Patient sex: M
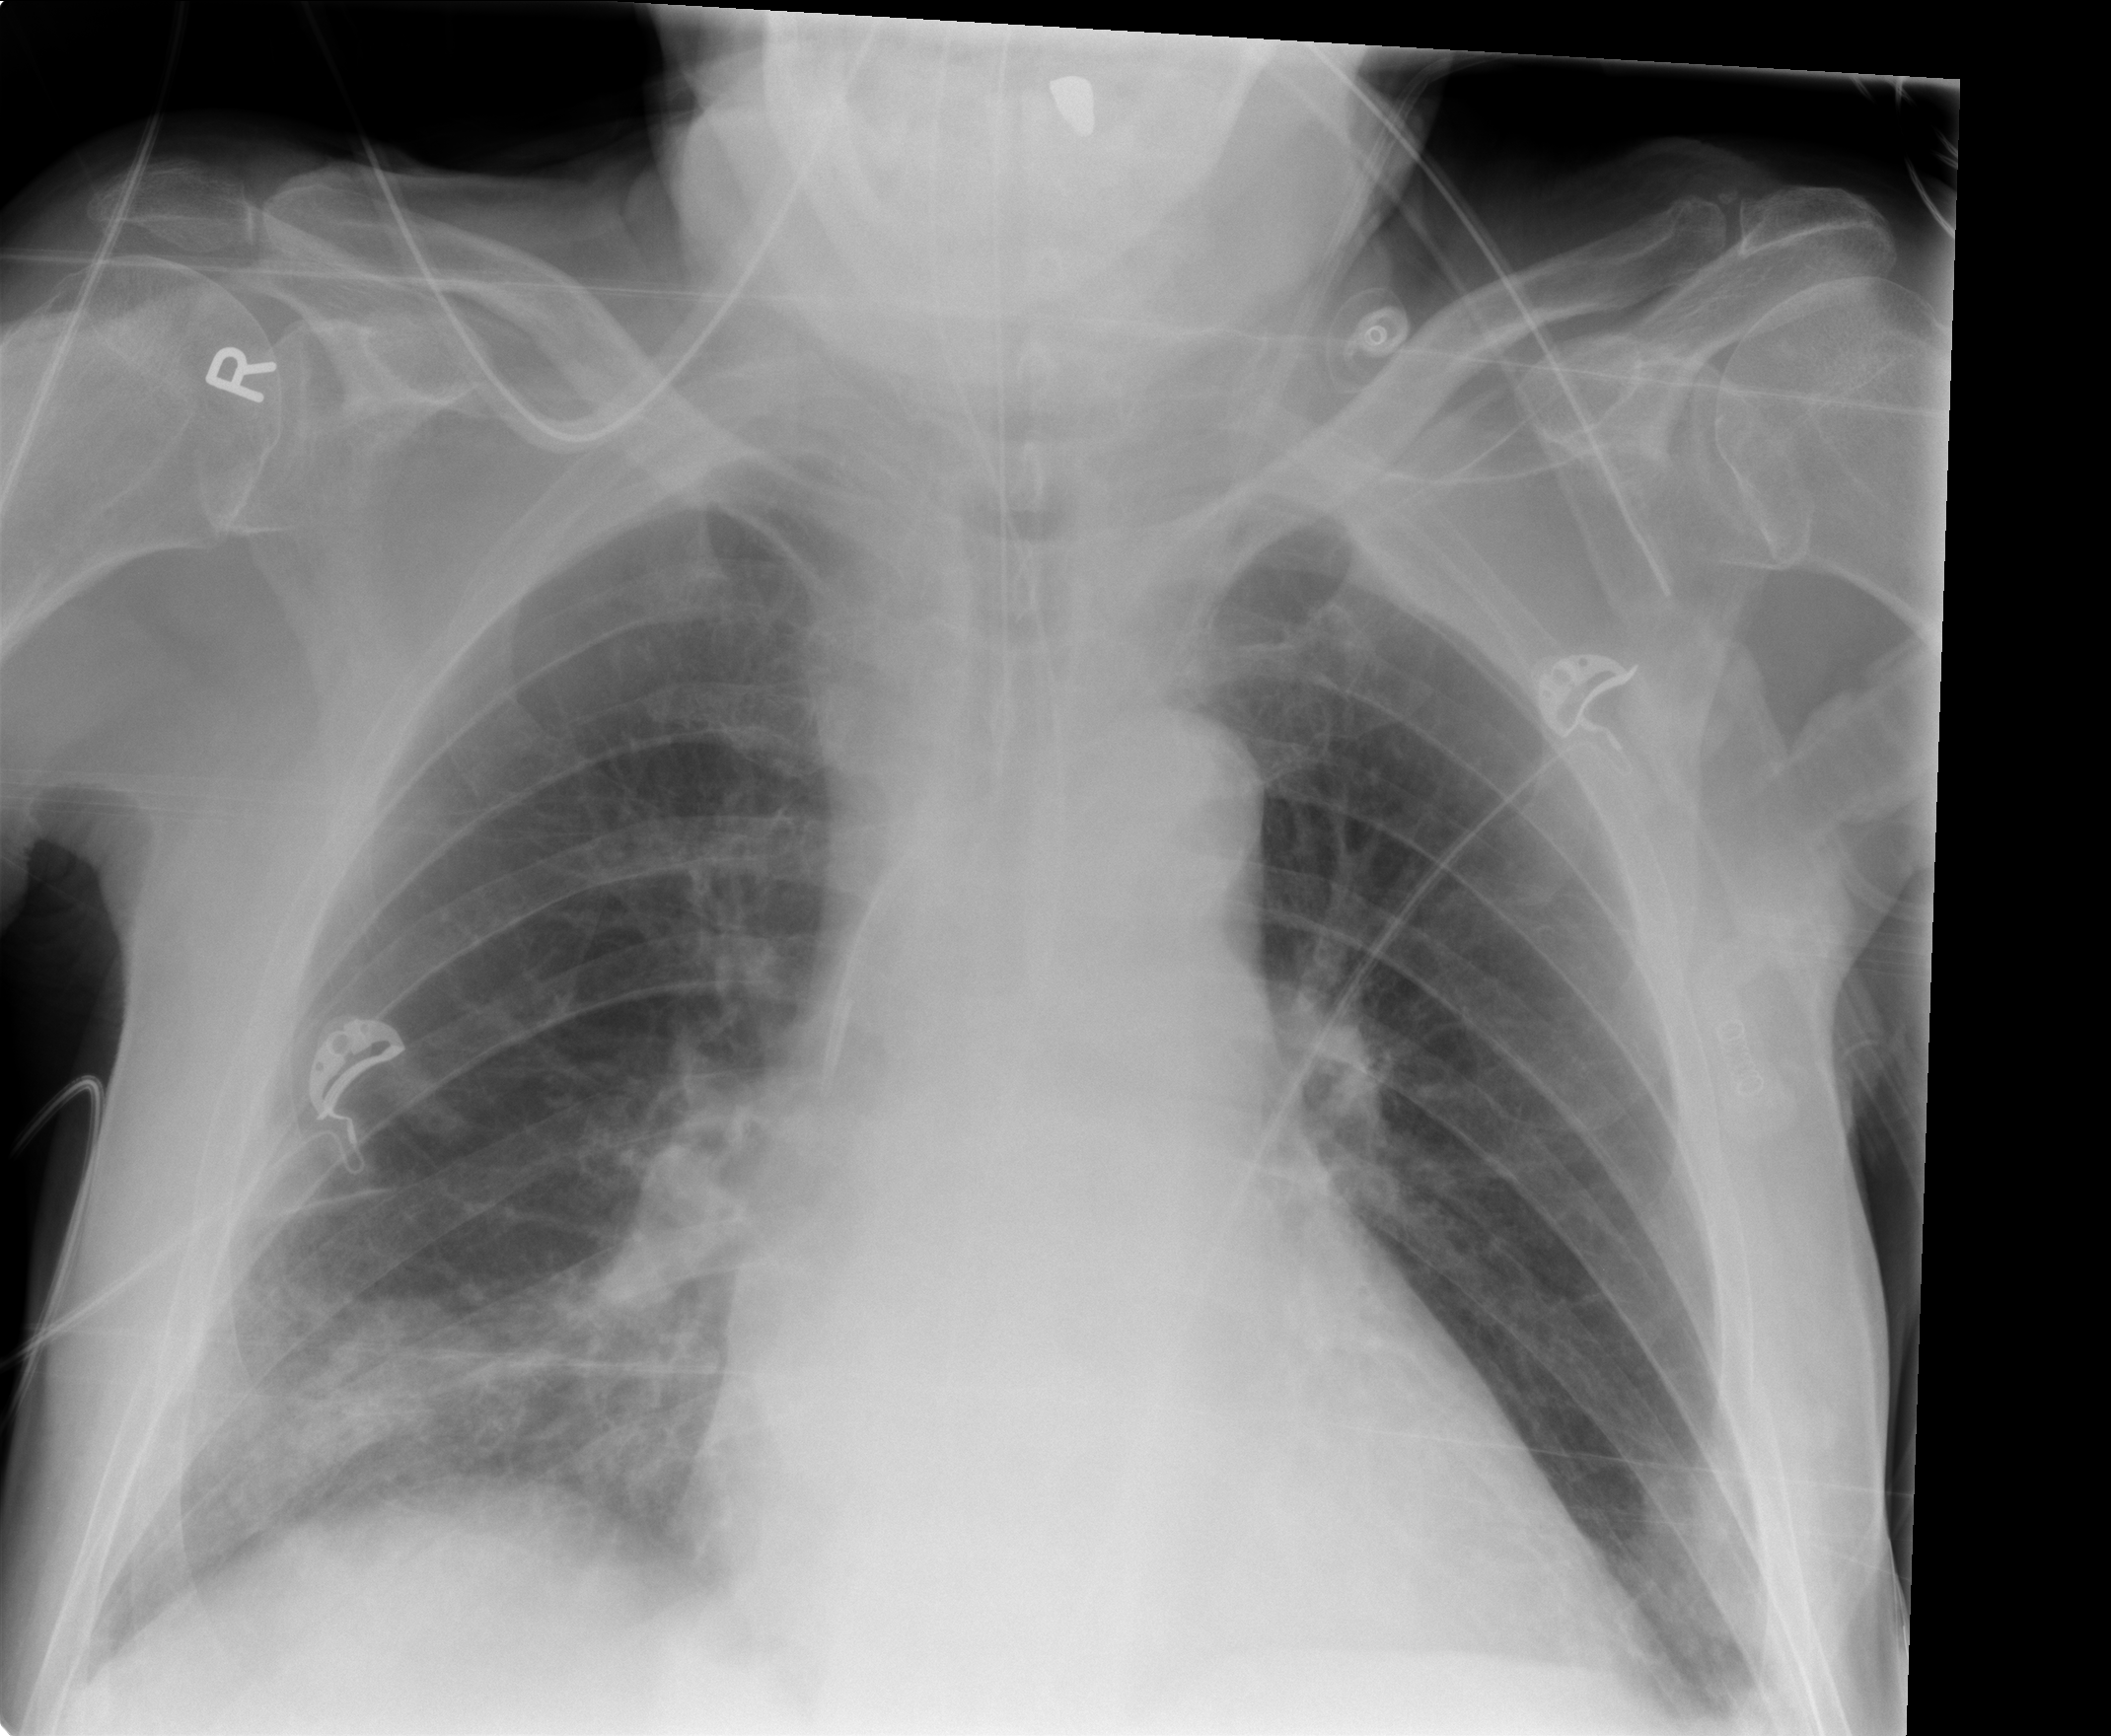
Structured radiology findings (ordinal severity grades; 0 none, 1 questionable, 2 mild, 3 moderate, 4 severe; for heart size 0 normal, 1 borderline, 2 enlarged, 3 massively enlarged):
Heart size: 1
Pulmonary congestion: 2
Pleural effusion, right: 1
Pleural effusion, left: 2
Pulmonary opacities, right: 2
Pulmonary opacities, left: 0
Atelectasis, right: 2
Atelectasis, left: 2